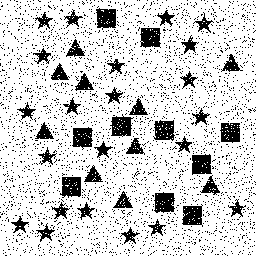
Squares: 10
Triangles: 10
Stars: 22
Total shapes: 42